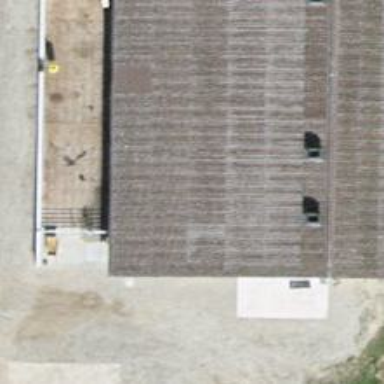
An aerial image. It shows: Solar photovoltaic panel generator located on building's roof.